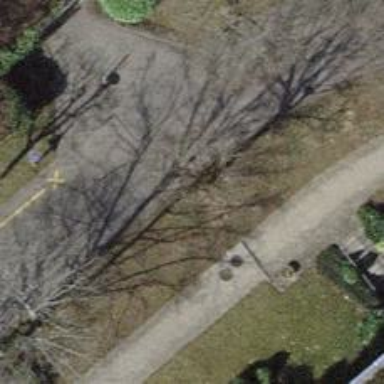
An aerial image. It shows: Urban tree adds touch of nature to the surroundings.